Aerial crown-view tile of a tropical tree (Barro Colorado Island, Panama), acquired 20241014:
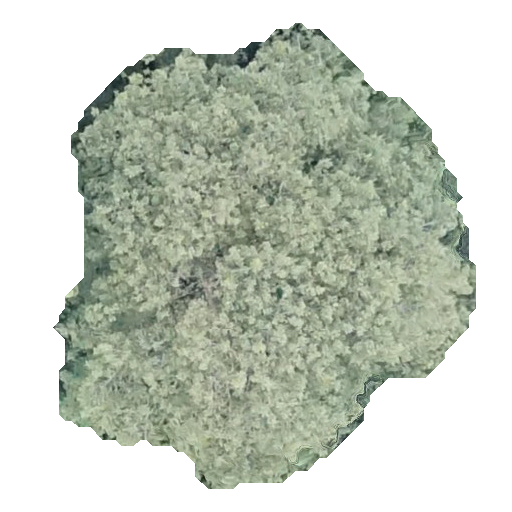
Species: Spondias radlkoferi
GBIF accepted scientific name: Spondias radlkoferi
Crown area: 218.921 m²